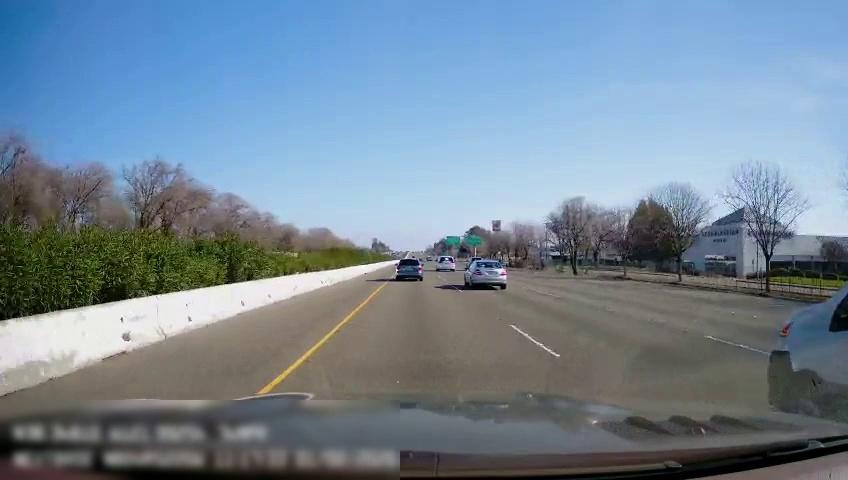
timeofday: Day
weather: Sunny
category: Drivable Space
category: Vehicles | Car
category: Vehicles | Car
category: Vehicles | Van
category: Vehicles | Car
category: Vehicles | SUV
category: Lanes | Current Lane
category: Lanes | Current Lane
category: Lanes | Alternate Lane
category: Traffic | Signs
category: Traffic | Signs